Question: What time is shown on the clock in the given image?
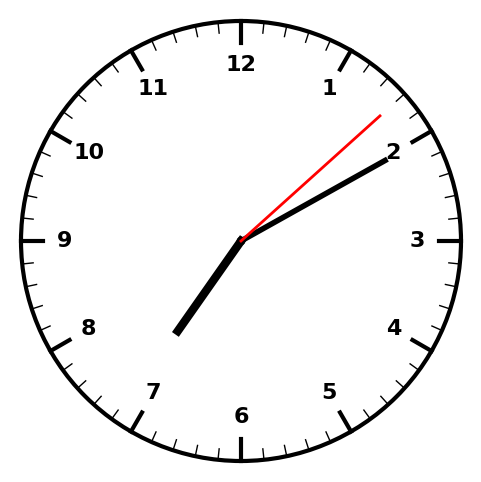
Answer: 07:10:08